Question:
Please see the code below. The user should enter a sentence and the code should return the acronyms of the sentence.
However, when I allocate *str and define N as 1.
"three letter acronym" >> should be >> "t"
In real time, "three letter acronym" >> is >> "tla"
This doesn't make sense.
Please explain why this happens.
'''
#include <stdio.h>
#include <stdlib.h>
#define N 1
#define M 35
char *acronyms (char *st, char *sentence);
int main()
{
char *str=(char*)(malloc(N*sizeof(char)));
char *sen=(char*)(malloc(M*sizeof(char)));
printf("enter... ");
gets(sen);
puts(acronyms(str, sen));
free(str);
free(sen);
return 0;
}
char *acronyms (char *st, char *sentence)
{
char *p = st;
char *q = sentence;
if (*q !=' ') {
*p =*q;
p++;
}
while (*(q+1)) {
if (*q==' ' && *(q+1)!= ' ') {
*p = *(q+1);
p++;
}
q++;
}
*p='';
return st;
}
'''
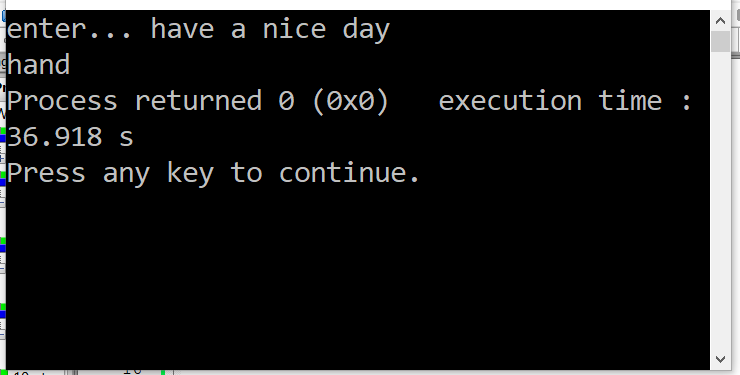
Answer: This may not seem very satisfying at first glance, but once you have an understanding of the underlying principles pointed to by these 5 concepts (each with example(s)),this, and other similar tasks will seem much simpler.
Necessary steps to do what you are trying:
1) Understand console user input techniques (<URL>
2) Understand definition of string ( <URL>
3) Understand usage of '<URL>
3a) ...and when to use it. or not. ( <URL>
4) Understand string parsing techniques. ( <URL>
5) Become aware of legal, but unwise techniques, such as using <URL>.
These are generally applicable techniques, useful for many tasks that include user input and string manipulation, but are not a good replacement for referring to a good C book to provide a necessary foundation in the basics.